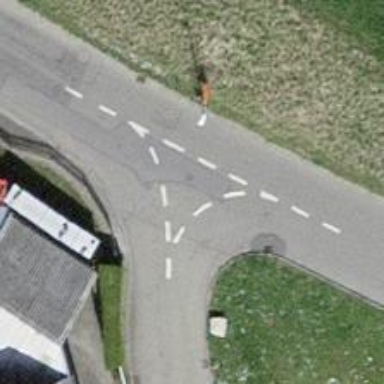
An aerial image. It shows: Public transport stop position.